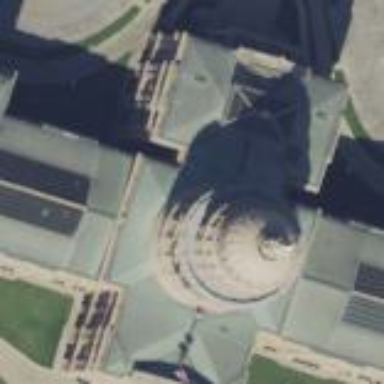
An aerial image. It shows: Historic government building utilized as parliament office.